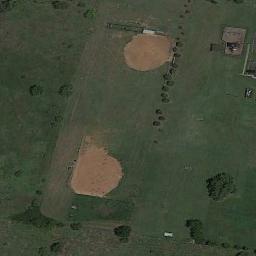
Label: baseball_diamond